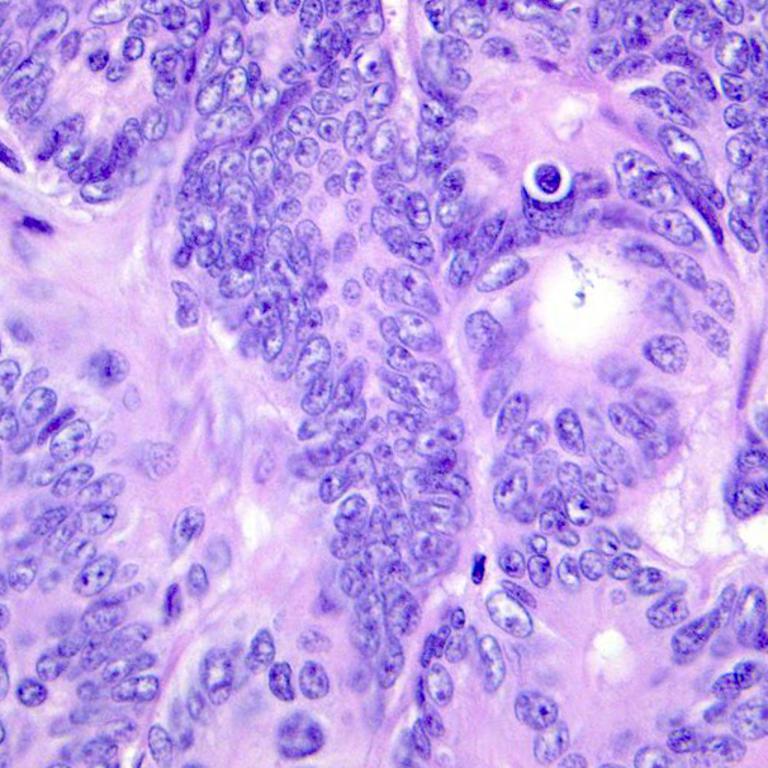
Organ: colon
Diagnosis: adenocarcinomas